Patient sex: M
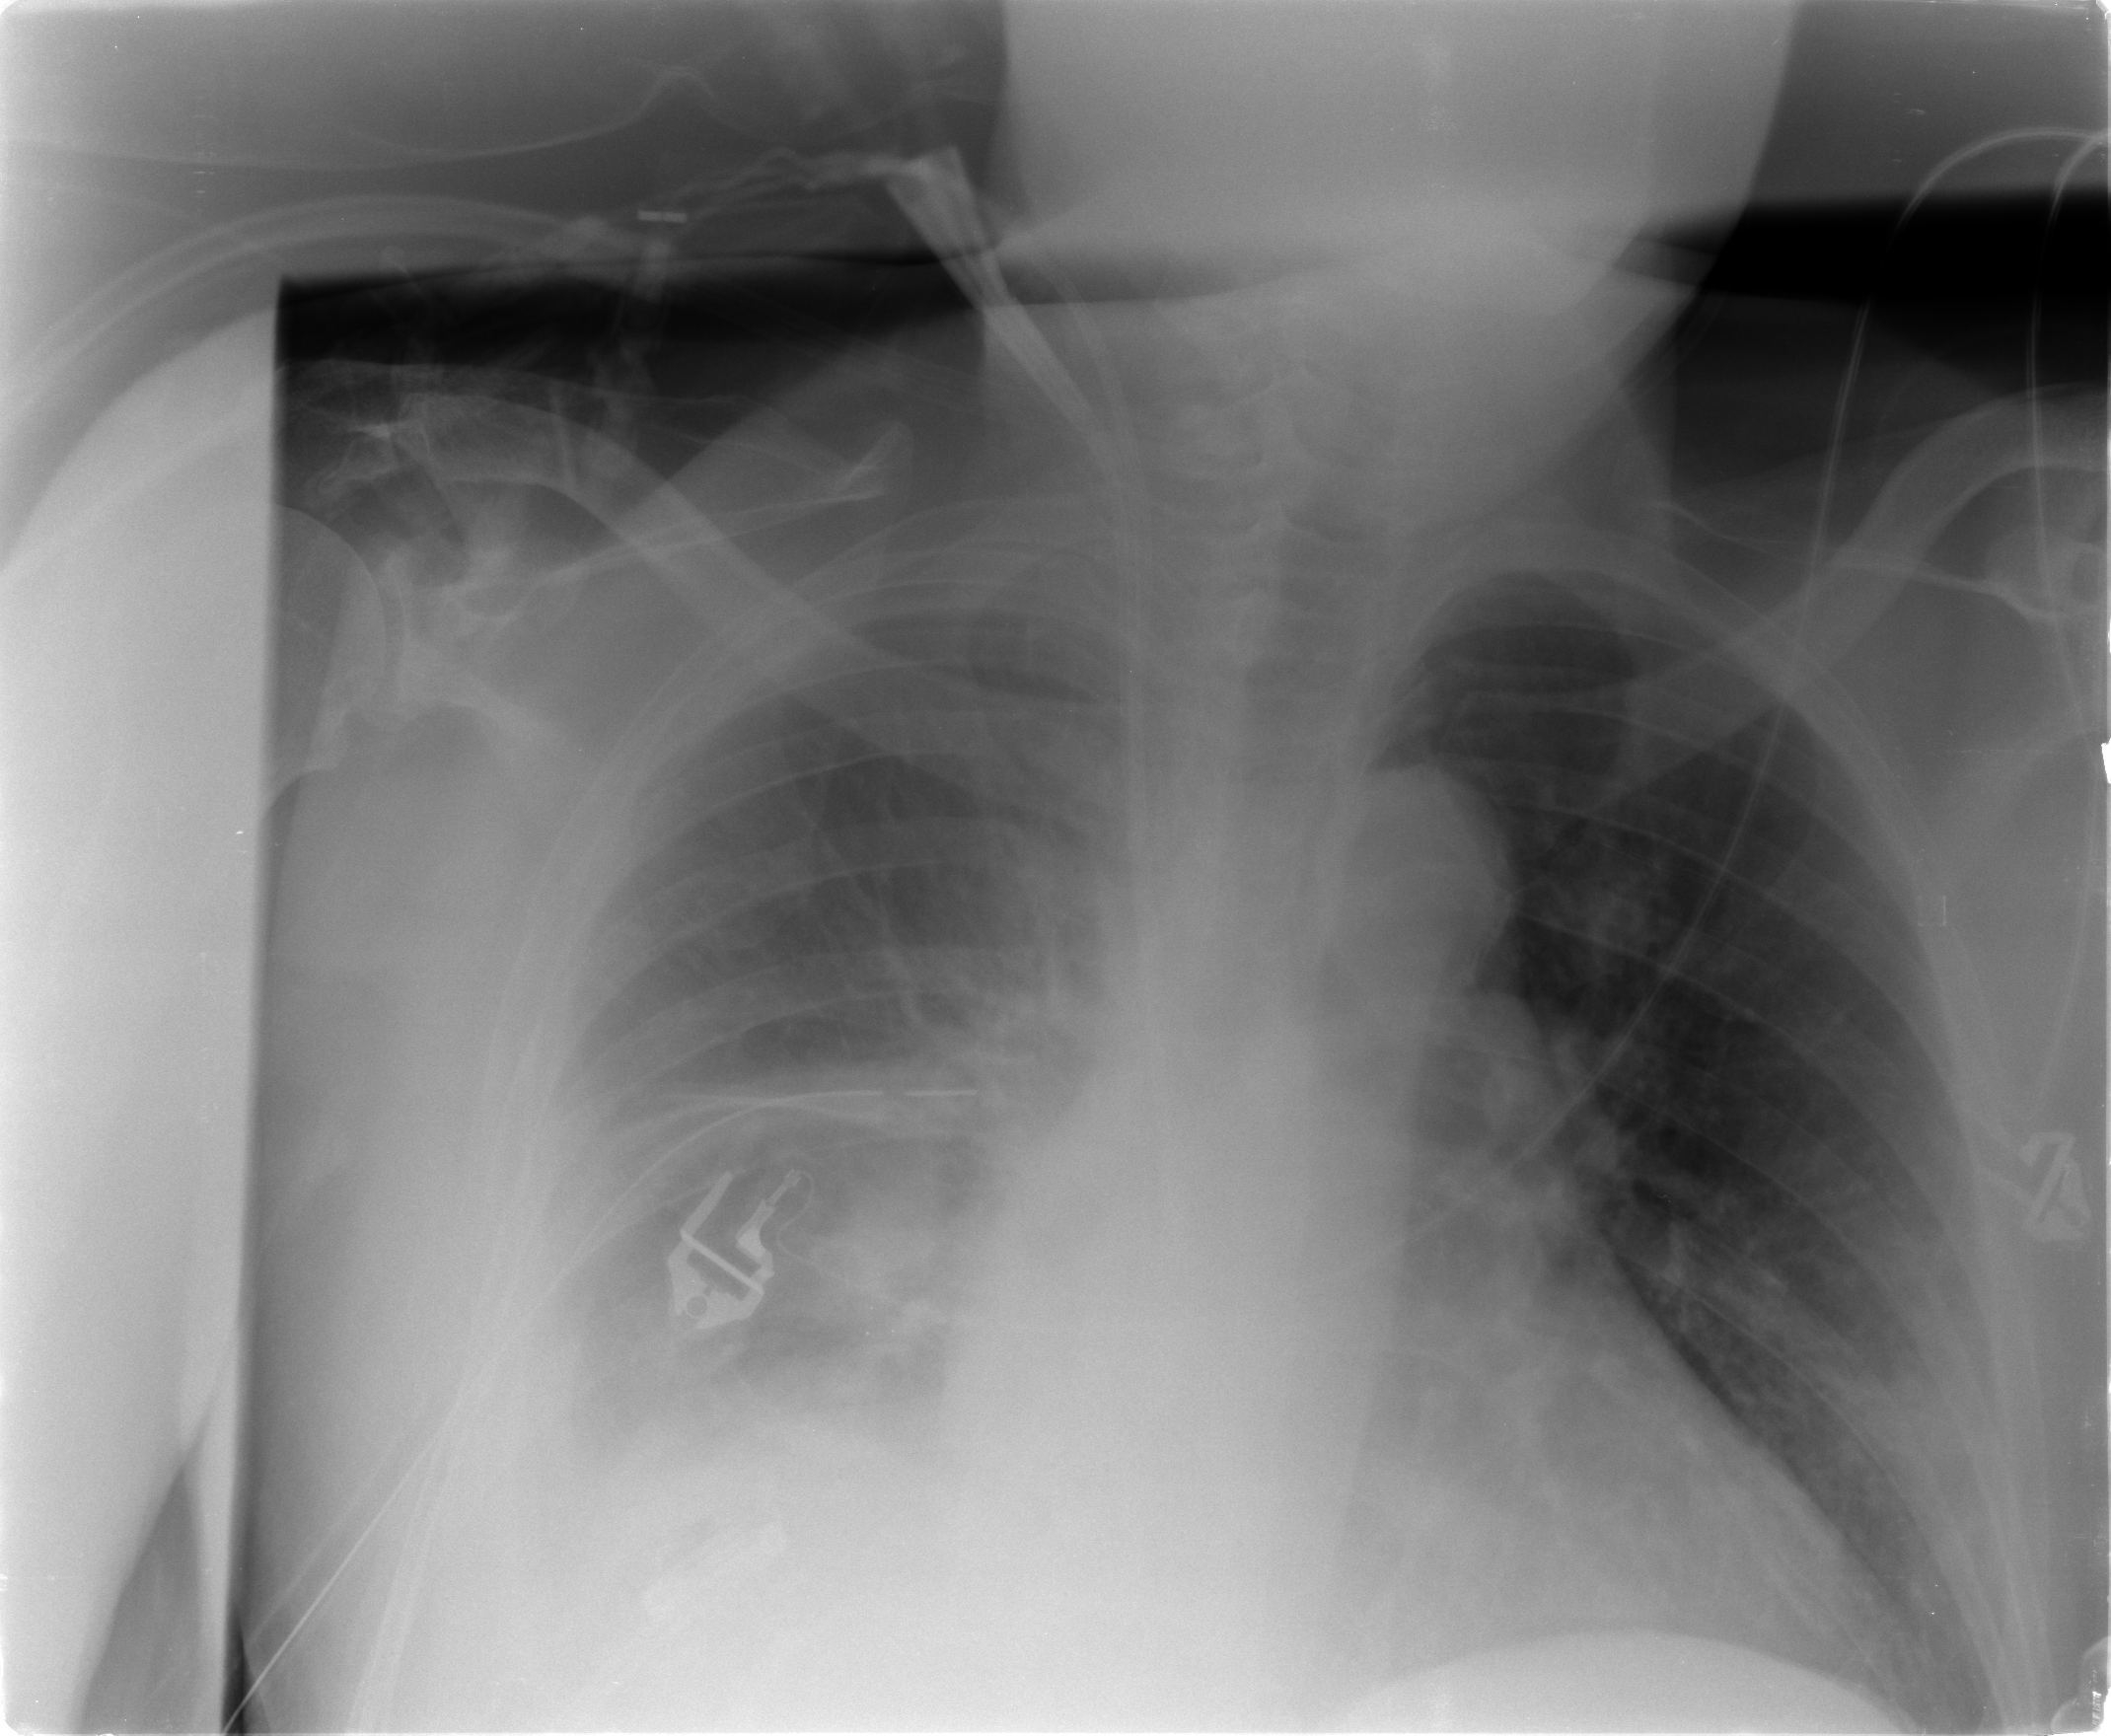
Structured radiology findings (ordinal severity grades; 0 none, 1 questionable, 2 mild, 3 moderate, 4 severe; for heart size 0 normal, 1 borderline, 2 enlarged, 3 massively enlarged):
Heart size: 1
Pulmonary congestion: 2
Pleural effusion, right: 2
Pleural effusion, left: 0
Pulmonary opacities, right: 1
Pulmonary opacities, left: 0
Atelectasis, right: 2
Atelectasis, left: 0